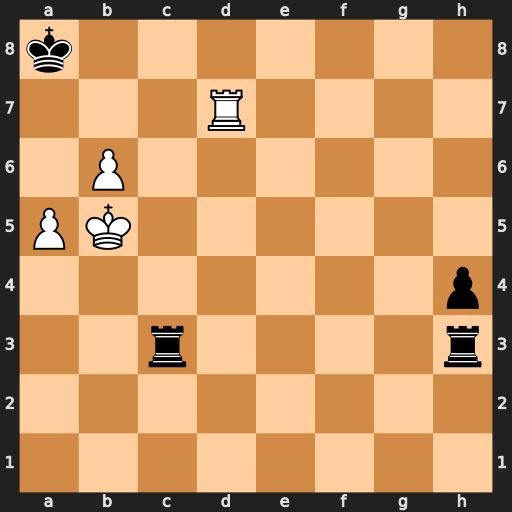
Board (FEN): k7/3R4/1P6/PK6/7p/2r4r/8/8
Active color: w
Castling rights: -
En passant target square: -
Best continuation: Rd8+ Rc8 Rxc8+